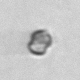
Label: Heterocapsa_rotundata